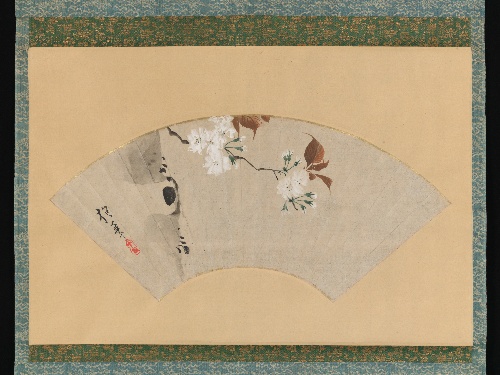
Artist: Sakai Hōitsu
Artist bio: Japanese, 1761–1828
Date: 18th century
Object type: Hanging scroll
Classification: Paintings
Medium: Fan mounted as a hanging scroll; ink and color on paper
Culture: Japan
Period: Edo period (1615–1868)
Dimensions: Image: 8 11/16 × 17 11/16 in. (22 × 45 cm)
Overall with mounting: 46 1/8 × 20 13/16 in. (117.2 × 52.8 cm)
Overall with knobs: 46 1/8 × 22 11/16 in. (117.2 × 57.6 cm)
Department: Asian Art
Credit line: Mary Griggs Burke Collection, Gift of the Mary and Jackson Burke Foundation, 2015
Accession year: 2015
Repository: Metropolitan Museum of Art, New York, NY
Tags: Flowers